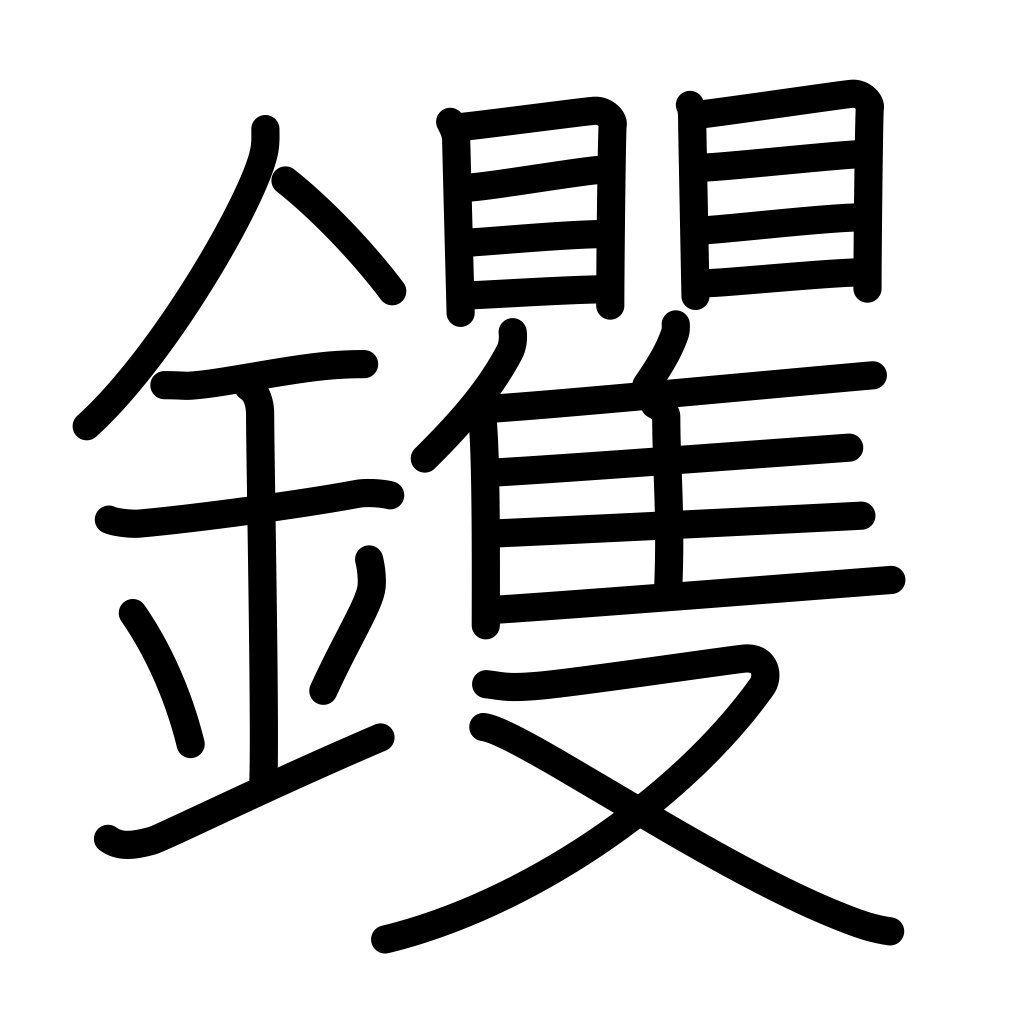
Meaning: hoe